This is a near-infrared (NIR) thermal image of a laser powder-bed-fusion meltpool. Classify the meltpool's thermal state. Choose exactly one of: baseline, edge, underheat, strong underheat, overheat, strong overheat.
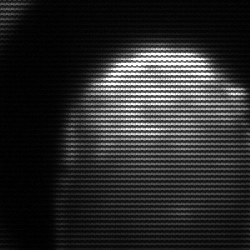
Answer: edge